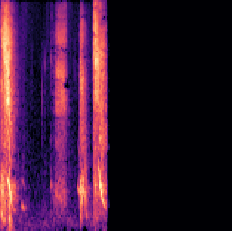
Sound class: Person sneeze